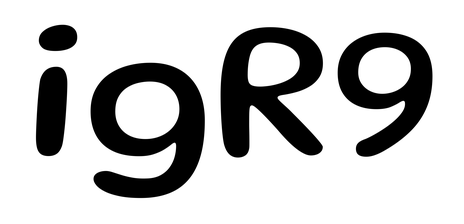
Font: Gluten_Regular